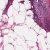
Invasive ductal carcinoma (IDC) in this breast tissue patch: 0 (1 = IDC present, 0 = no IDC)